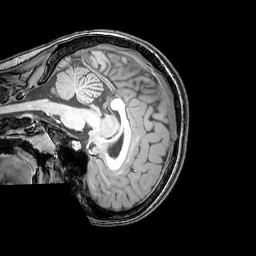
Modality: T1w
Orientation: sagittal
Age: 24
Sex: female
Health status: healthy
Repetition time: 0.081 s
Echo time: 0.037 s